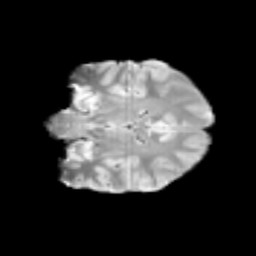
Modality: T2w
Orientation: coronal
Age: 12
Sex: male
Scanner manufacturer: siemens
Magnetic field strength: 3 T
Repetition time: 3.8 s
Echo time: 0.07 s